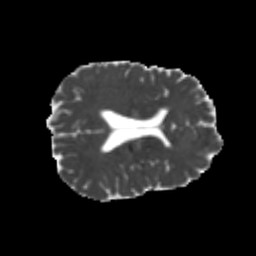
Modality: MD
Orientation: axial
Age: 22
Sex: male
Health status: healthy
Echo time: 0.074 s